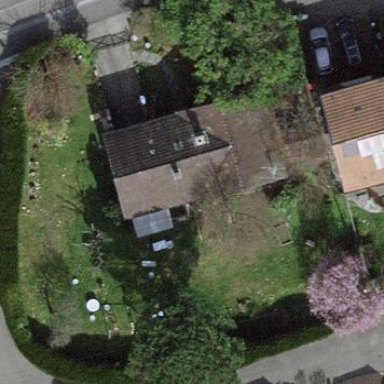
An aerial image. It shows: Garden enclosed by fence.